Question: I have a ASP.Net C# 4.0 Web Application
I need to Add a scanning feature for my users.
This is what I want to achieve
On my web application
1. user clicks on a button
2. opens a window with preview of document in Scanning device attached to the client system
3. User confirms the Scan
4. this will save the Scanned document in jpg/pdf format on the server
5. then do the OCR on document
Can any one suggest a way to achieve this.
I read about this <URL> not sure how much this can work. Can any one suggest a best way to get this done.
Thanks
# update
tried leadtools from <URL> as LEAD Support suggested but it is missing references not sure where and how to get those references
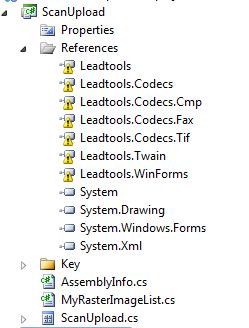
Answer: HaBo,
This is LEAD support. Since you mentioned our LEADTOOLS toolkit, the answer to your question is yes. Our toolkit can be used to implement either of the 2 approaches mentioned by tgolisch.
For the click-once approach, you simply use our Windows Forms controls that contain Twain support and package your application for ClickOnce deployment. This is done, for example, in this demo project:
<URL>
For the custom control approach, see the example code projects on our forums that perform <URL>